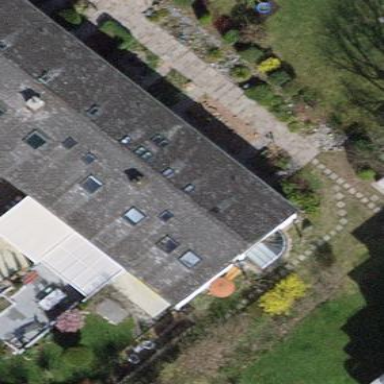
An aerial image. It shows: Building with tile roof.